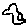
Label: bird